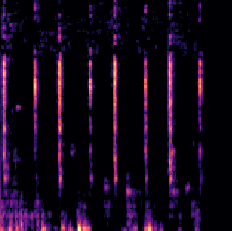
Sound class: Clock tick